Aerial crown-view tile of a tropical tree (Barro Colorado Island, Panama), acquired 20250915:
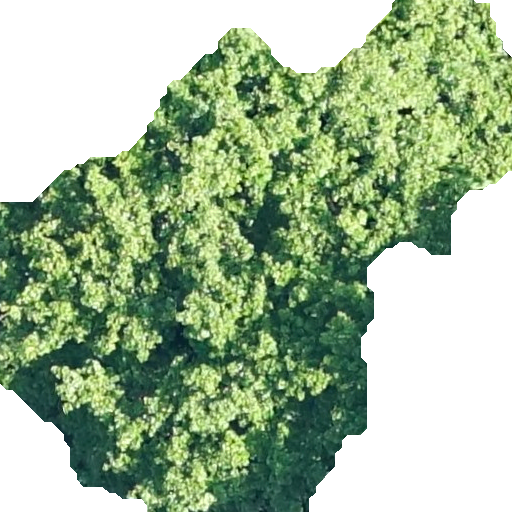
Species: Ficus obtusifolia
GBIF accepted scientific name: Ficus obtusifolia
Crown area: 258.94 m²